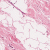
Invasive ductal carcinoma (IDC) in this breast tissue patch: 0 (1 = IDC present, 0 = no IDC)